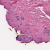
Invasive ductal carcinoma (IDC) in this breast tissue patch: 0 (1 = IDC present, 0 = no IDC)